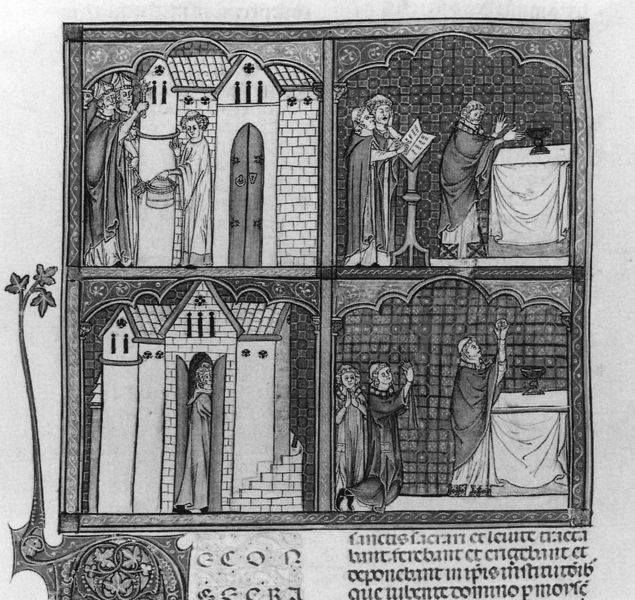
Titel: Ms. 262
Institution: Cambridge, Fitzwilliam Museum
Schlagwörter: mann, frau, männer, schwarz, tisch, haus, muster, ornament, architektur, bibel, geschichte, felder, kirche, kelch, schrift, bilder, rahmung, bischof, könig, ornamente, tor, vier, buch, kloster, druck, schwarzweiss, illustration, text, initiale, beten, gebet, tinte, altar, quadrate, prister, efeu, pforte, mittelalter, gottesdienst, hostie, messe, priester, mönch, mönche, übergabe, anbeten, buchmalerei, huas, stundenbuch, bilbel